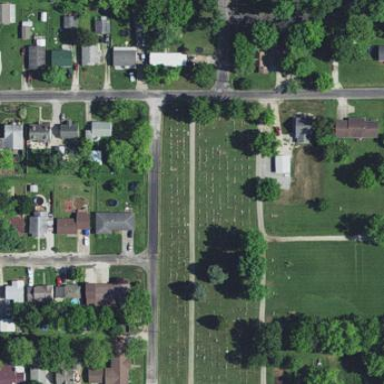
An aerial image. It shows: Grave yard.